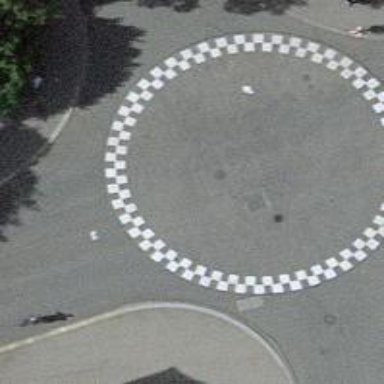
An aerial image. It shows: Table-style traffic calming feature.